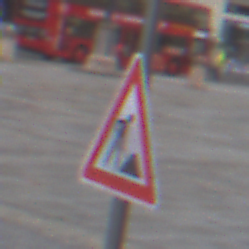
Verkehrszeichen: Arbeitsstelle
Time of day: Midday
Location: Outdoor (Urban)
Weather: Overcast
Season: NotSpecified
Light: Natural